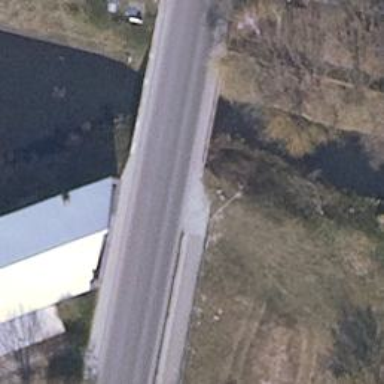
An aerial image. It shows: Secondary road with bridge and sidewalks on both sides.